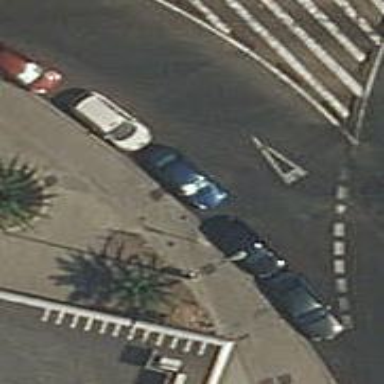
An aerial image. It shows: Taxi stand.